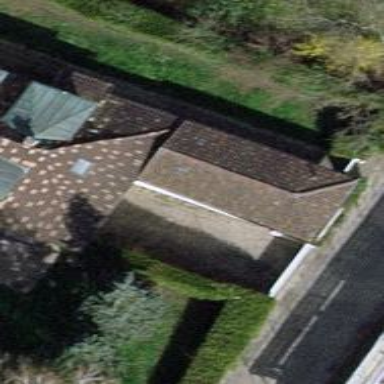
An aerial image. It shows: View of roof of building.